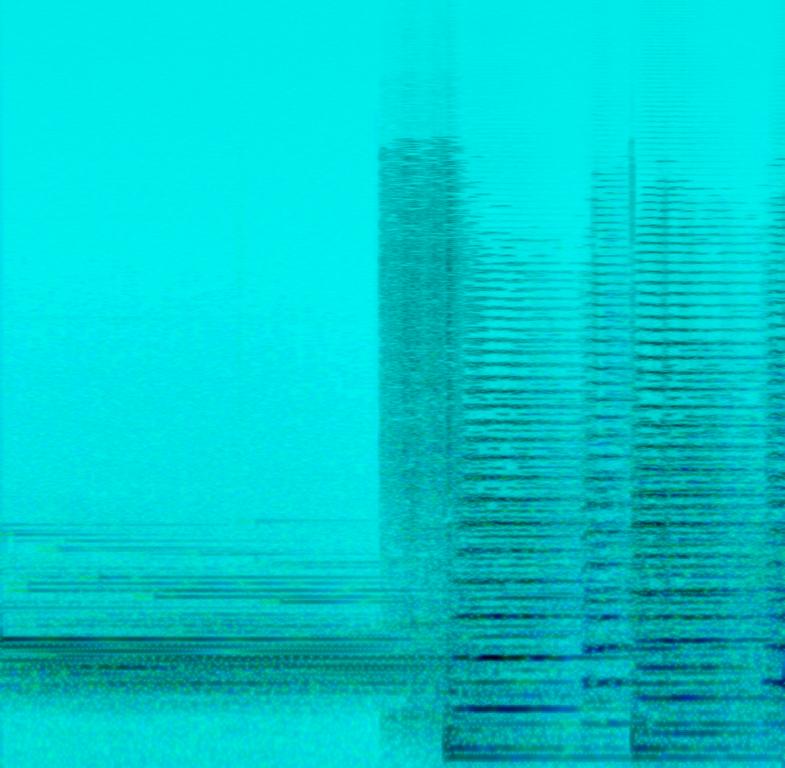
This audio contains marching drums with a kick and snare rolls. A brass section starts to play a melody in the low to mid range up to the higher register. In the background you can hear a strong wind that seems not to be part of the song. This song may be playing in a pirate movie-scene.